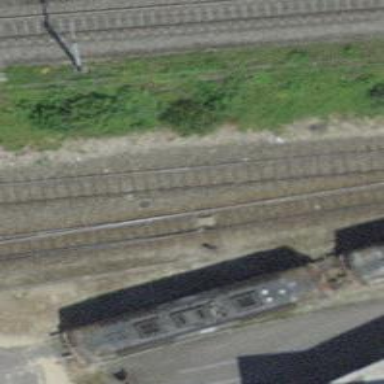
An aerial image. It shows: Railway switch.